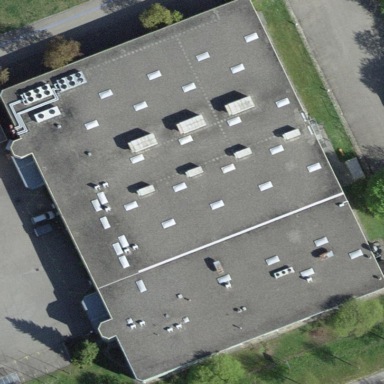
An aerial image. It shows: Industrial building.